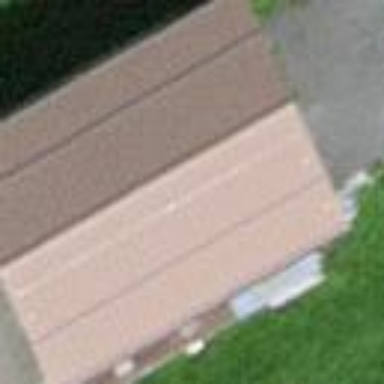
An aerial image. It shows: Farm auxiliary building.